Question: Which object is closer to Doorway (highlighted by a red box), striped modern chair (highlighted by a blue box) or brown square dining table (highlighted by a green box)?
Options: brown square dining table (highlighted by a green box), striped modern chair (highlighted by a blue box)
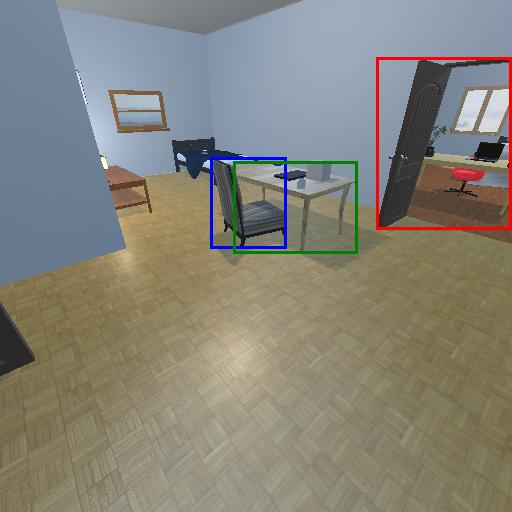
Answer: brown square dining table (highlighted by a green box)